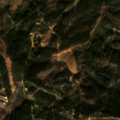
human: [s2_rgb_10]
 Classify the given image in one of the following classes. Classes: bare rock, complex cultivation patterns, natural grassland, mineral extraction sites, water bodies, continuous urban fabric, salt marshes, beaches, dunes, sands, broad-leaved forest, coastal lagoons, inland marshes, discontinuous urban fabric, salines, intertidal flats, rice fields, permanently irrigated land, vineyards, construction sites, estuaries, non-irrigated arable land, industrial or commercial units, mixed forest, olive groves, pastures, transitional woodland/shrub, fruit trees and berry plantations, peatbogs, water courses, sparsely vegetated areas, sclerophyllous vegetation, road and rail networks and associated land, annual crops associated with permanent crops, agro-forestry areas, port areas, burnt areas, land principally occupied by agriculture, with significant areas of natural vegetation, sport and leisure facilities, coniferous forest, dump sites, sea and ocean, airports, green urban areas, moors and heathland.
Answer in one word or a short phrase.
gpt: complex cultivation patterns, broad-leaved forest, mixed forest, transitional woodland/shrub